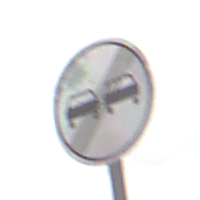
Verkehrszeichen: EndeUeberholverbot
Umgebung: Outdoor, Nature
Tageszeit: MorningAfternoon
Wetter: Overcast
Licht: Natural
Jahreszeit: NotSpecified
Kontrast: LowContrast